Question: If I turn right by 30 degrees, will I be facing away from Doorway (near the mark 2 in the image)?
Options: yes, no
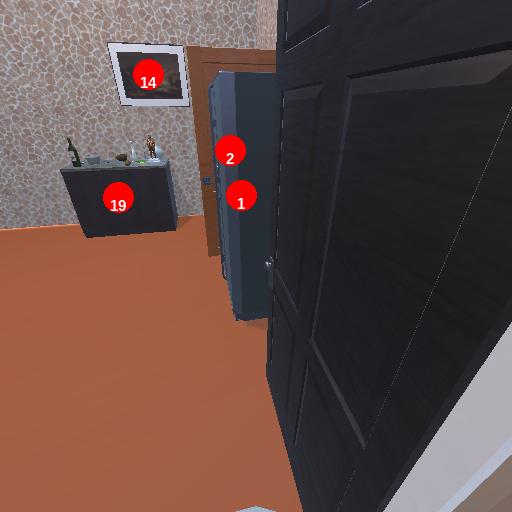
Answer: yes